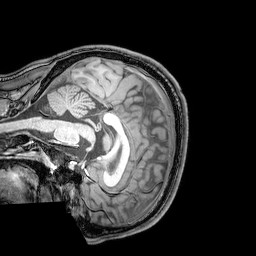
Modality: T1w
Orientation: sagittal
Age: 24
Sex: male
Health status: healthy
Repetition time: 0.081 s
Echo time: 0.037 s